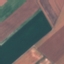
Label: AnnualCrop